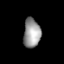
Tissue: lung
Cell type: Endothelial cells
Senescence score: 0.5911
Nuclear area (px): 488
Mean DAPI intensity: 153.193